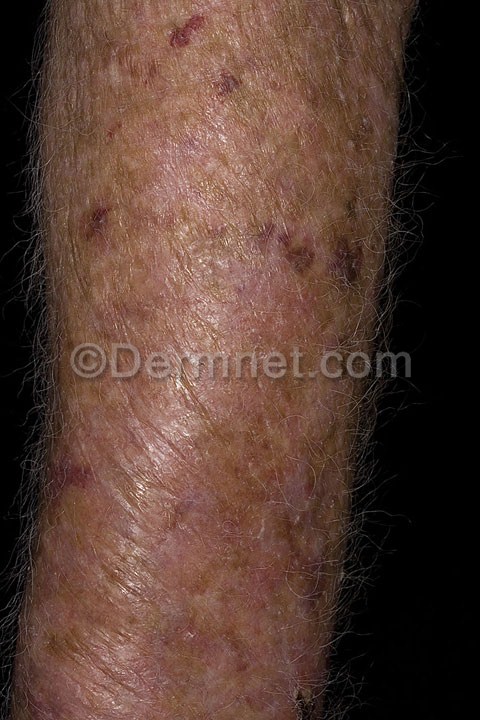
Disease: Light Diseases and Disorders of Pigmentation